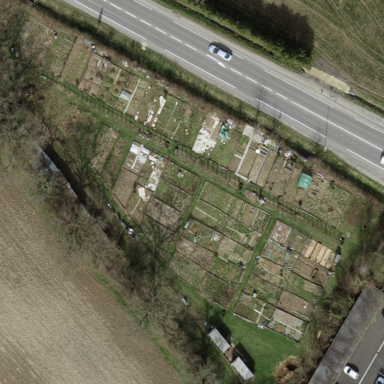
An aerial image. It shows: Area designated for allotments.